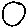
Label: circle